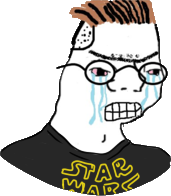
Label: 5_Zoomer